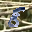
Label: 8